Field crop: maize
Growth stage: 2
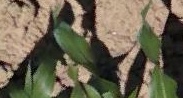
Species: maize